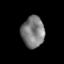
Tissue: prostate
Cell type: T cells
Senescence score: 0.3594
Nuclear area (px): 692
Mean DAPI intensity: 126.212